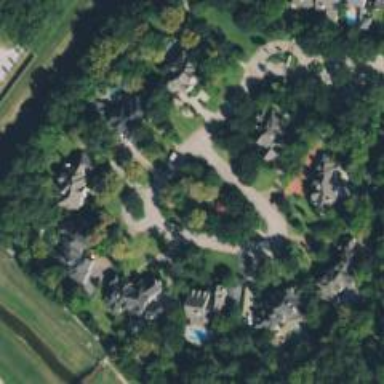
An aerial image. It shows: Residential area in neighborhood consisting of single-family homes.